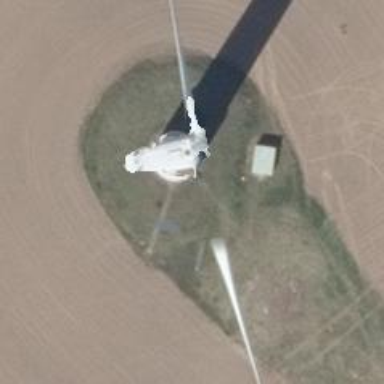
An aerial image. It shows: Wind turbine generator that utilizes wind as its source for generating electricity. It is of the horizontal axis type.